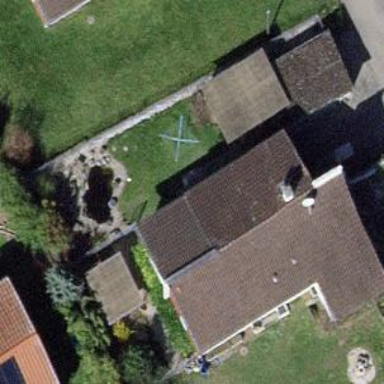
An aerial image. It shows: Detached building with saltbox roof shape.